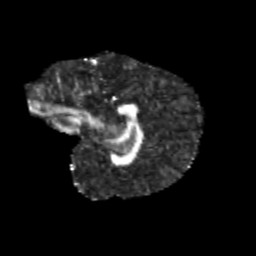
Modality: FA
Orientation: sagittal
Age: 13
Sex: female
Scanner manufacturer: siemens
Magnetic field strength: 3 T
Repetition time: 3.8 s
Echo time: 0.07 s